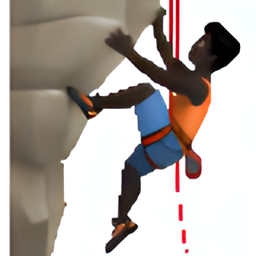
Name: man climbing dark skin tone
Emoji: 🧗🏿‍♂️
Group: People & Body
Sub-group: person-activity